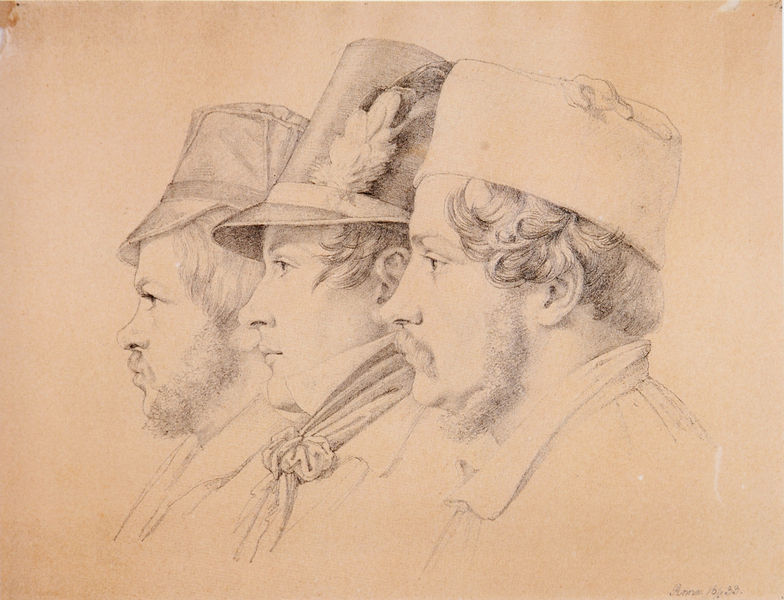
Titel: Drei deutsche Künstler in Rom: Heinrich Julius Köbicke, Friedrich August Stüler (?) und Karl Friedrich August Schepping (Ausschnitt)
Künstler: Eduard Daege
Standort: Schweinfurt
Institution: Museum Georg Schäfer
Schlagwörter: feder, mann, weiß, frisuren, hut, hüte, köpfe, mund, männer, nase, ohr, orange, profil, skizze, zeichnung, blick, schirm, tuch, herren, schleife, alt, anzug, bart, bärte, gesichter, kappe, kappen, mütze, mützen, profile, schnurrbart, augen, band, blicke, gesicht, knoten, kragen, vollbart, bildnis, portrait, porträt, signatur, haare, drei, blatt, augenbrauen, locke, locken, ohren, bauern, seitlich, papier, studie, grafik, graphik, vergilbt, sepia, soldaten, schnäuzer, münder, nasen, hutband, barbe, foulard, halstuch, homme, moustache, nez, noeud, pupillen, maler, revers, schnauzbart, schnauzer, krempe, alter, unterschrift, bayern, links, porträts, tete, militär, revolution, chapeau, soldat, bürger, backenbart, bleistift, portraits, flecken, karton, schläfen, eiche, eichenblatt, schirmmütze, brüder, cheveux, rötel, jakobiner, costume, dessin, fes, studenten, staffelung, fusain, fez, bartlos, freunde, jeune, plume, visage, crayon, col, hommes, angesteckt, bartöos, chapeaux, charakterstudie, drei freunde, dreifachportraits, revolutionäre, armée, étude, képi, gendarme, dandy, cou, toque, gravue, bp, 1922, haut-de-forme, tetes, 3, rina, 1822, enlluminure, poilus, lavallière